Interaction volume radius: 5 \u00c5
Interaction volume height: 10 \u00c5
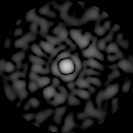
Disorder parameter: 0.9